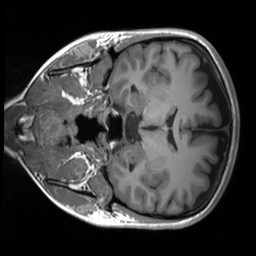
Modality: T1w
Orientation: coronal
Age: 25
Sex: female
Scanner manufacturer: siemens
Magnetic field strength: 3 T
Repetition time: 1.8 s
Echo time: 0.00241 s